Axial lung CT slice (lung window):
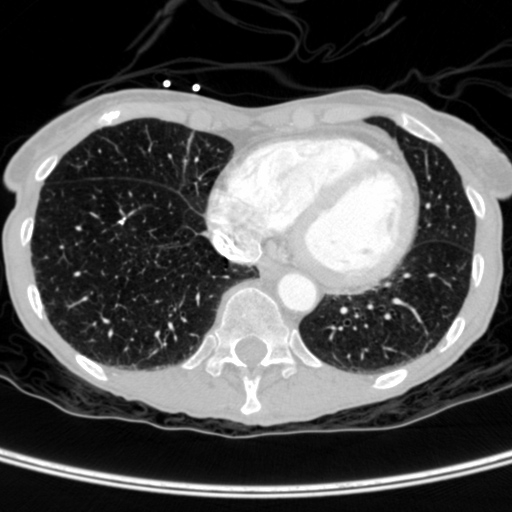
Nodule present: no